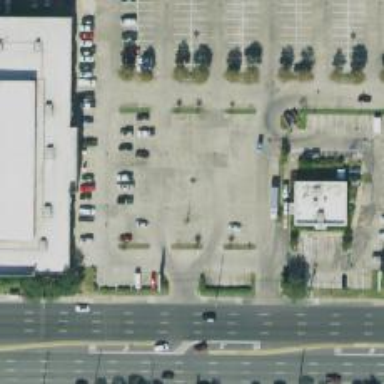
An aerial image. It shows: Parking space.